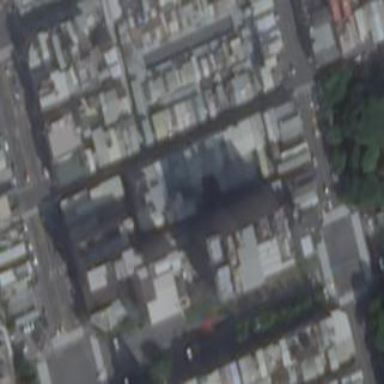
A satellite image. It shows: Hospital building.